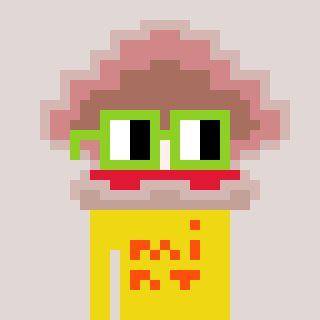
a pixel art character with square light green glasses, a oyster-shaped head and a yellow-colored body on a warm background